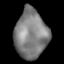
Tissue: lung
Cell type: T cells
Senescence score: 0.2095
Nuclear area (px): 1555
Mean DAPI intensity: 127.392